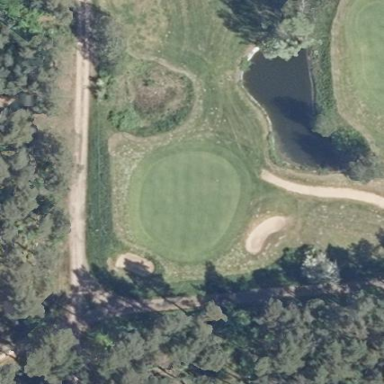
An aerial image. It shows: Golf green.